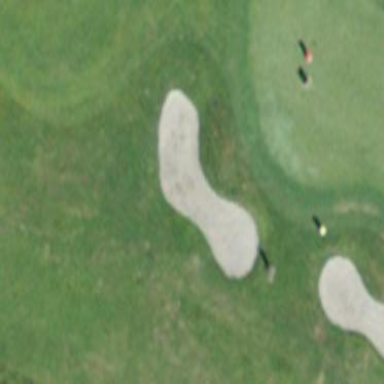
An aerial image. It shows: Golf bunker filled with natural sand.